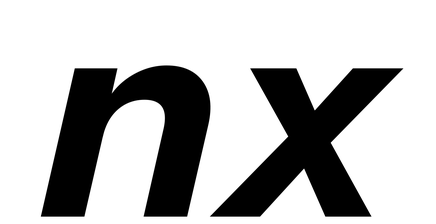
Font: InstrumentSans-Italic_Bold_Italic